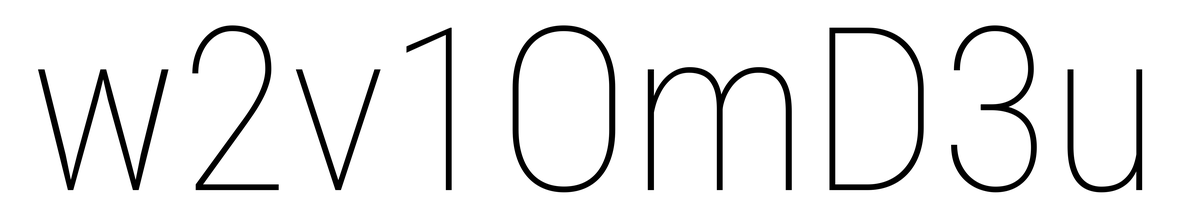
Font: Roboto_Condensed_Thin